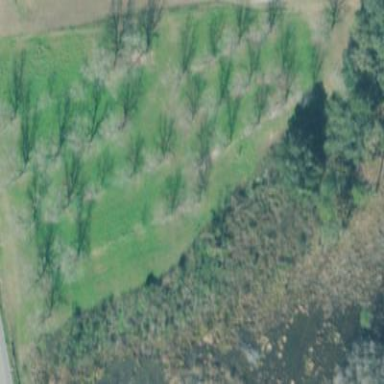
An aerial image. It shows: Orchard.